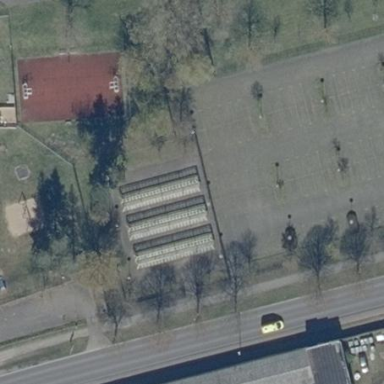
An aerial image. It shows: Bicycle parking area with wall loops for securing bikes.